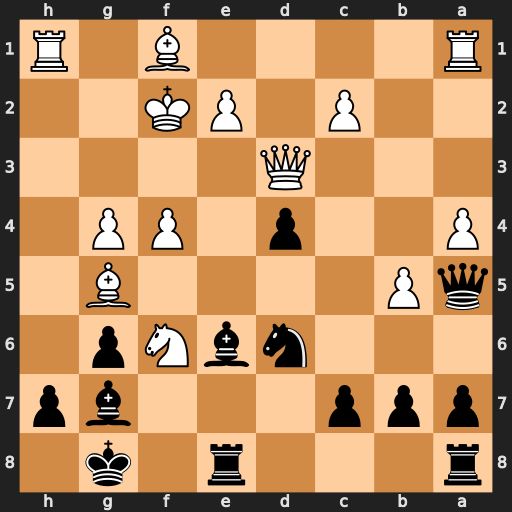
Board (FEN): r3r1k1/ppp3bp/3nbNp1/qP4B1/P2p1PP1/3Q4/2P1PK2/R4B1R
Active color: b
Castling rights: -
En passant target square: -
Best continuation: Bxf6 Bxf6 Bc4 Qxd4 Re4